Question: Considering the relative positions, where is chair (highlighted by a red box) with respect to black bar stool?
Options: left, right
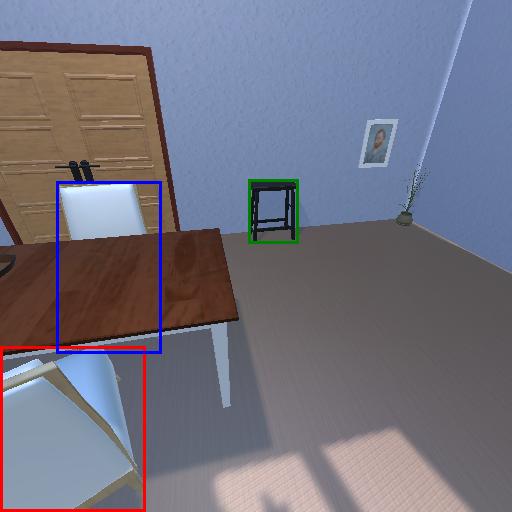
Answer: left